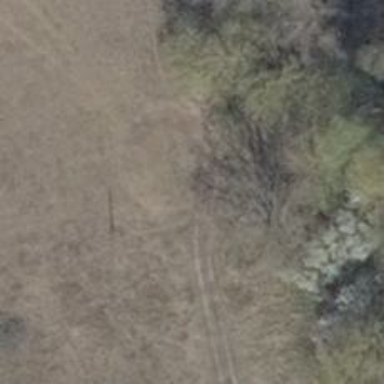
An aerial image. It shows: Ground path.